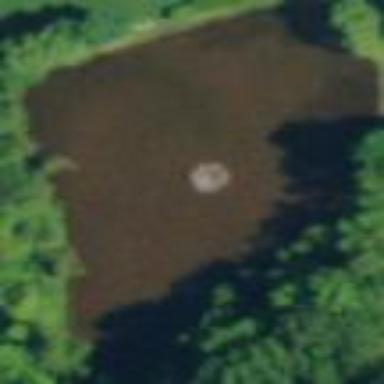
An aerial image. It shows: Pond with natural water.